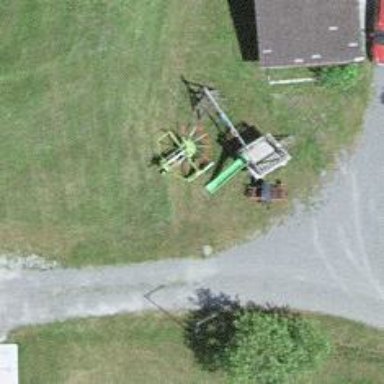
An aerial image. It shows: Farm.